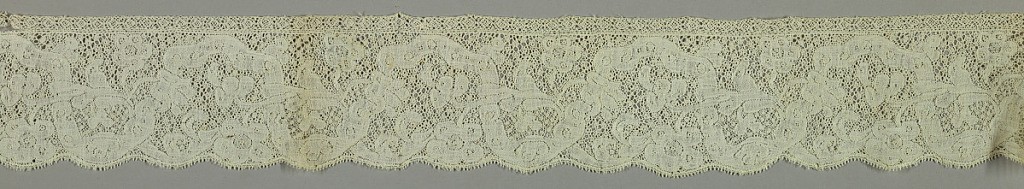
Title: Border
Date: early 18th century
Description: Bobbin lace border, floral vine; early 18th century Binche